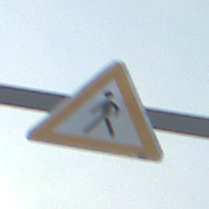
Verkehrszeichen: FussgaengerRechts
Umgebung: Outdoor, Nature
Tageszeit: SunriseSunset
Wetter: PartlyCloudy
Licht: Natural
Jahreszeit: NotSpecified
Kontrast: LowContrast